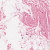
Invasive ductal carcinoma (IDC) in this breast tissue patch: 0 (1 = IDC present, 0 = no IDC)